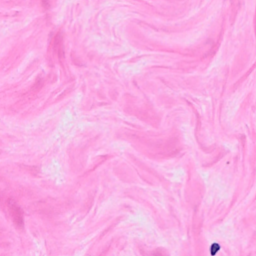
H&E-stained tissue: Breast